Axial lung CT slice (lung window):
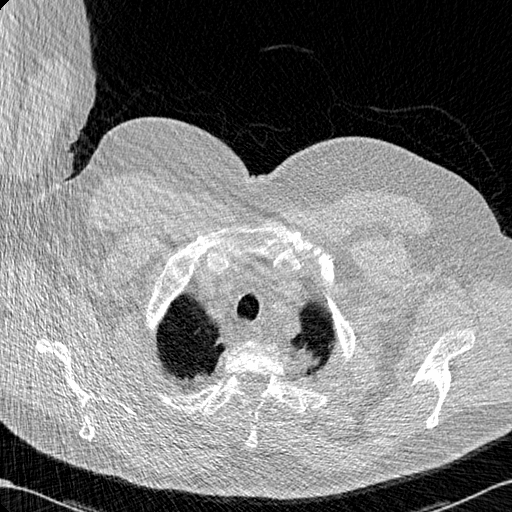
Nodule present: no